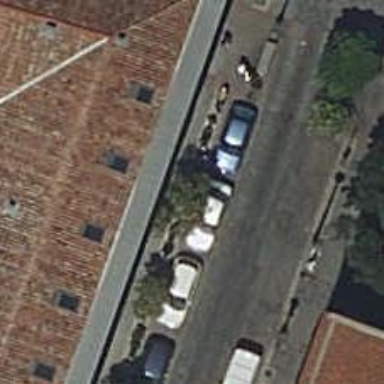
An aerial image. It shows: Motorcycle parking facility.